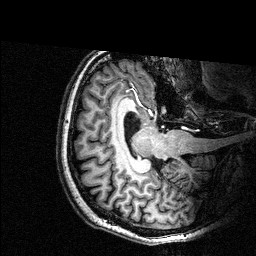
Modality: T1w
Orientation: axial
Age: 29
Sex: male